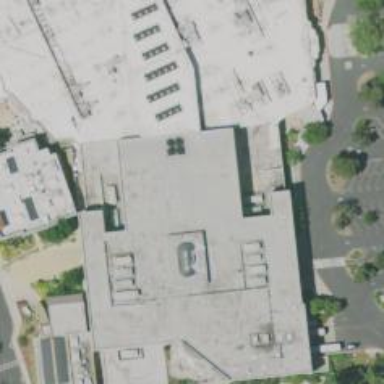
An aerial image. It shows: Department store building.